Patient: sex M, age 35
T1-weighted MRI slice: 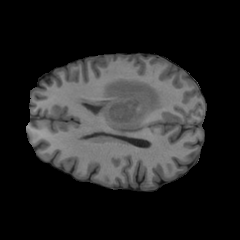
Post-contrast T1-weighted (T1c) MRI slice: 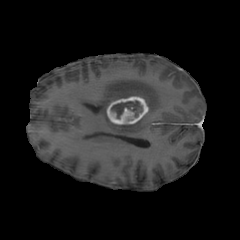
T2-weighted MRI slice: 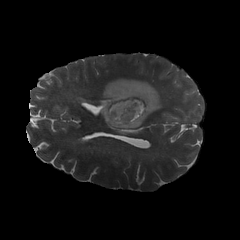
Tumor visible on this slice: yes
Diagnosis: Glioblastoma, IDH-wildtype
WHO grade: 4